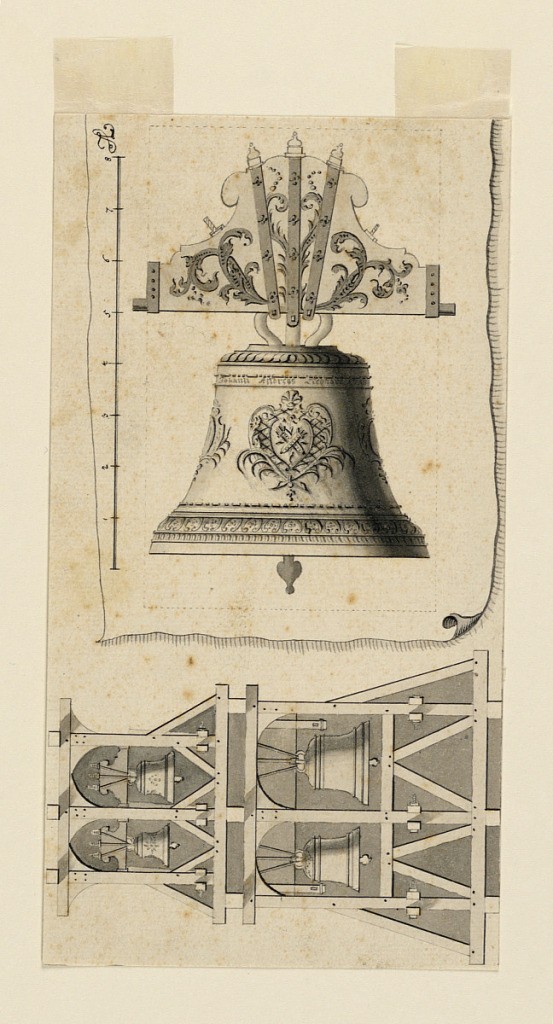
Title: Design for a Bell and Belfry
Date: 1739
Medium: Pen and ink, brush and wash on paper
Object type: drawing
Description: Design for a bronze bell and hanging beam decorated with foliate arabesques. Below, a cross-section of a double tiered belfry, showing four bells.